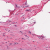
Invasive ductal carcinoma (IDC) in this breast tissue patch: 0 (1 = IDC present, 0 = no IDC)